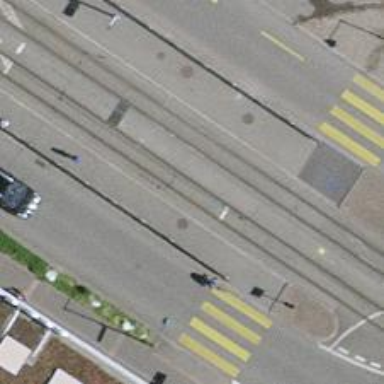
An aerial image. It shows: Tram stop with stop position for public transport.